Question: Maybe its a easy question but i cant figure out how to do tables with multiple columns and rows.. Order data in this table will be get via wcf service and next present in table. In this table i need of course scrolling and filtering. Every row will link in to details about order.
I thinking about using table layout and put in lists but this not resolved my problem with scrolling.. So should i do this? Which is best practise in this case topics?
I attach picture with this table.
Thanks for help.

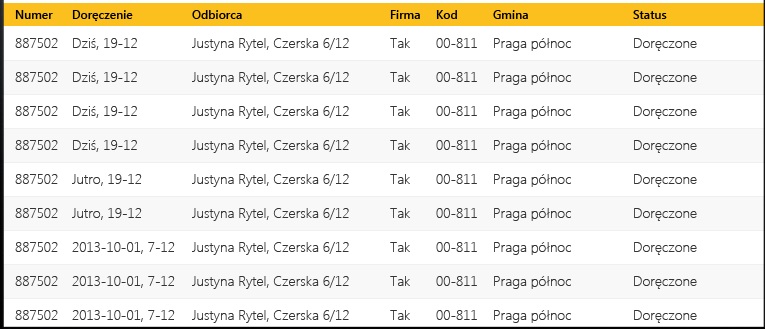
Answer: I think i found solution of this problem on xamarin forum.
If samebody have better idea it will be pleasure to hear it.. :)
<URL>